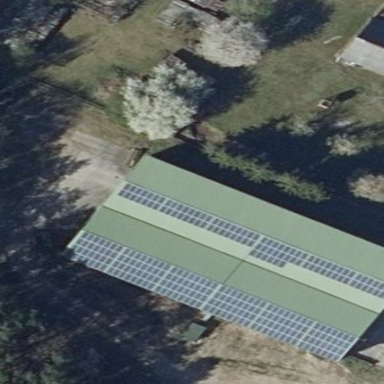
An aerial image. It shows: Building equipped with small solar photovoltaic panel for generating electricity.